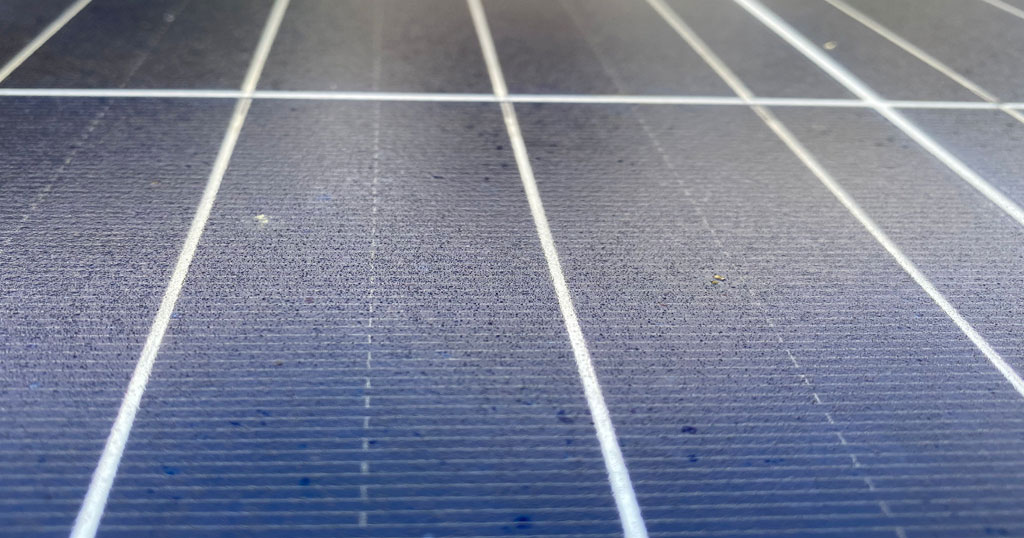
Label: Dusty